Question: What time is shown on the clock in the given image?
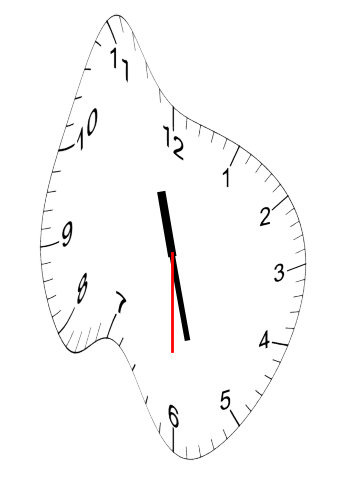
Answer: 11:27:30